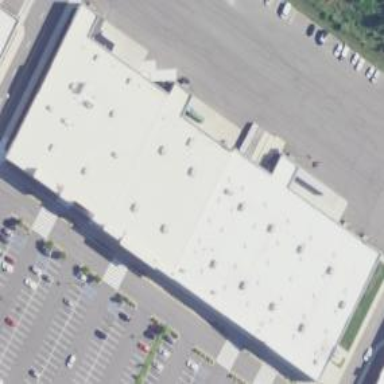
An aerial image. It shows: Retail building.